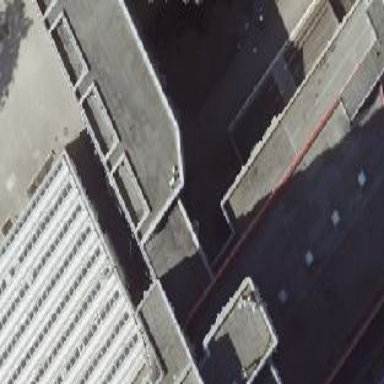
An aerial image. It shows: Grey building with flat roof.